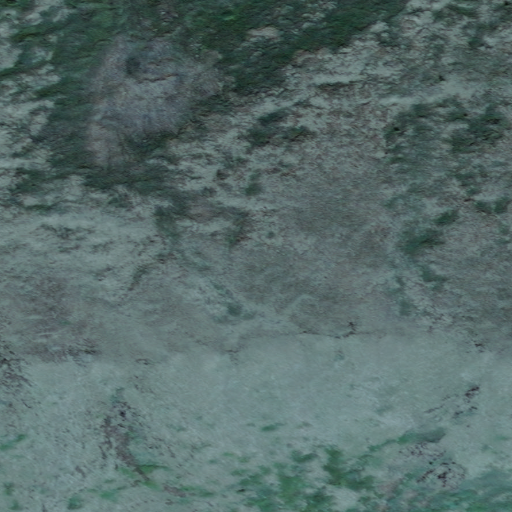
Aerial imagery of mountain in Alaska named Bear Mountain containing only unknown